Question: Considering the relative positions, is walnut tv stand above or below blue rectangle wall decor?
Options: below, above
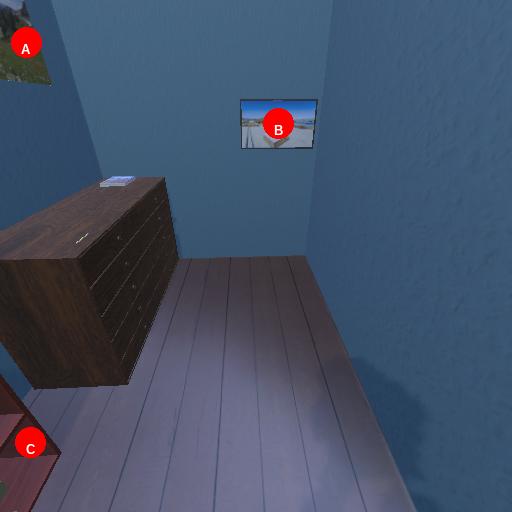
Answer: below